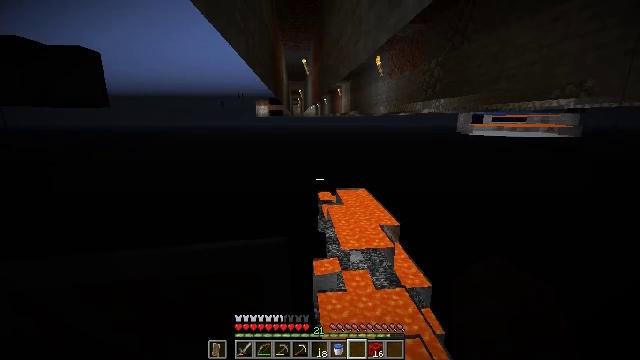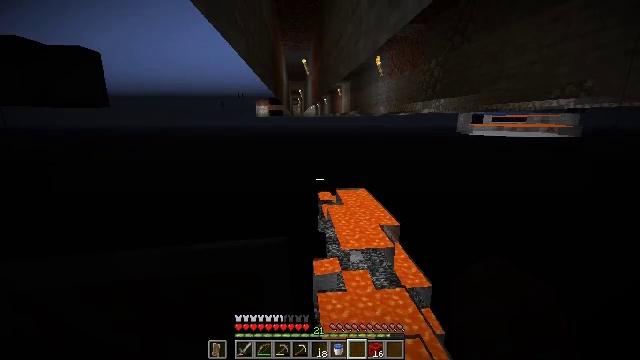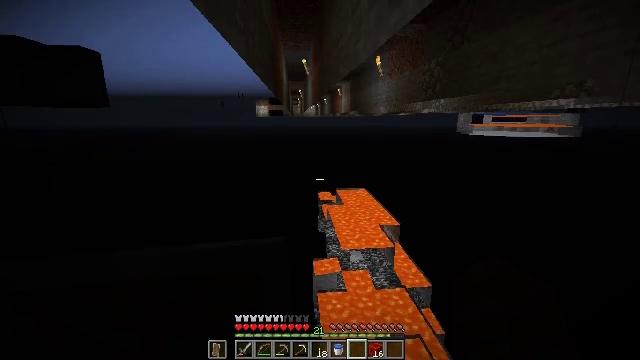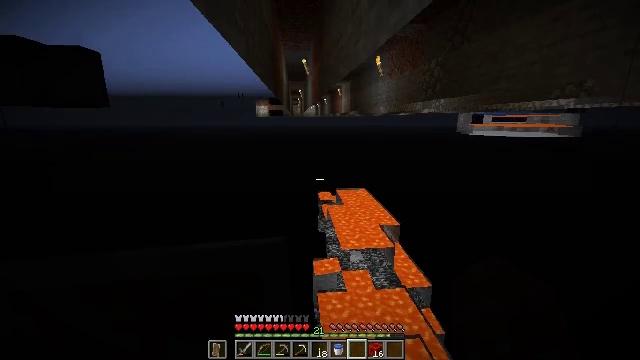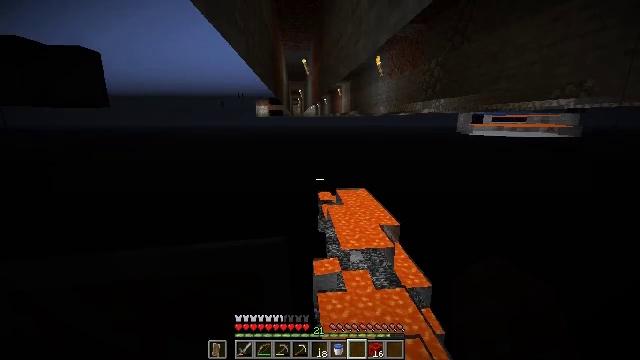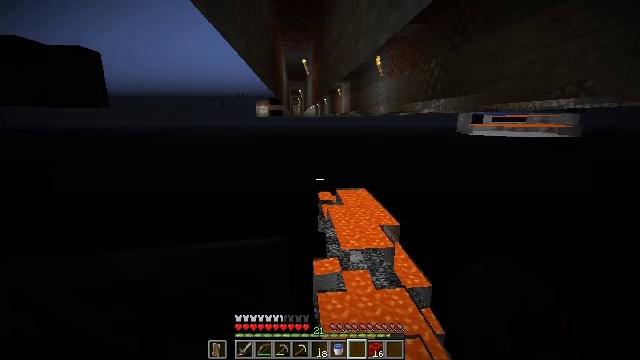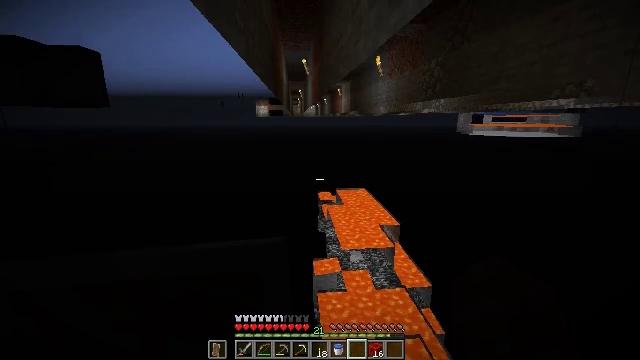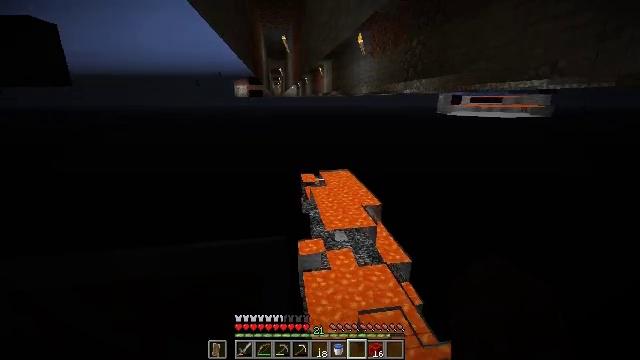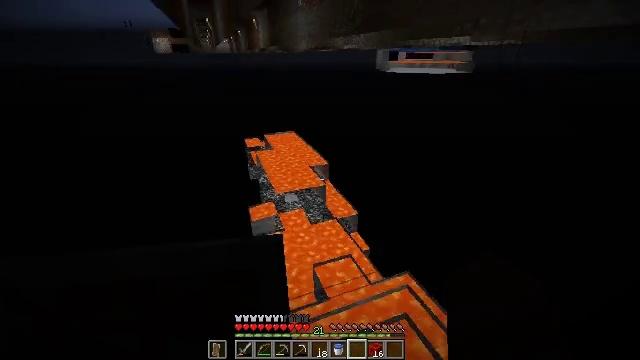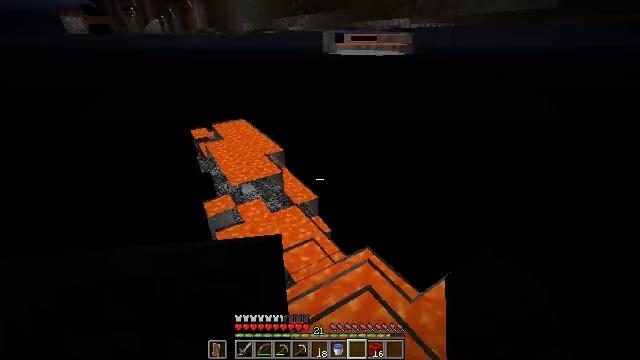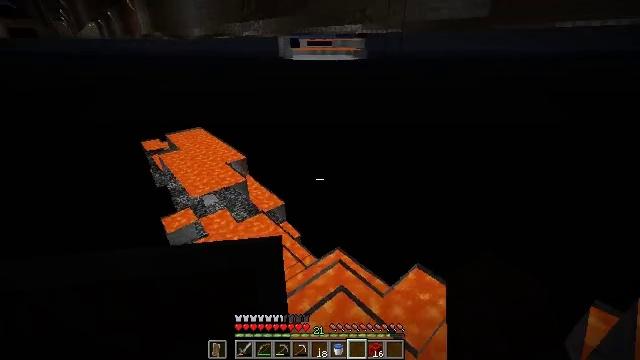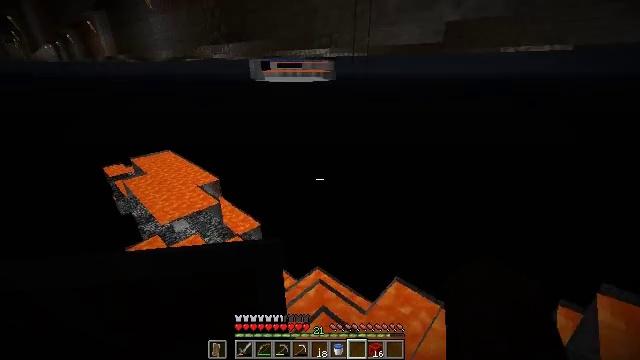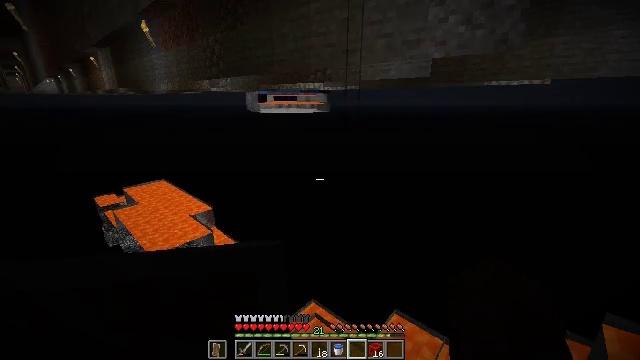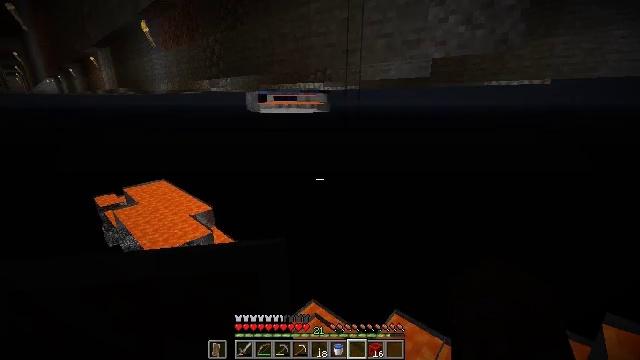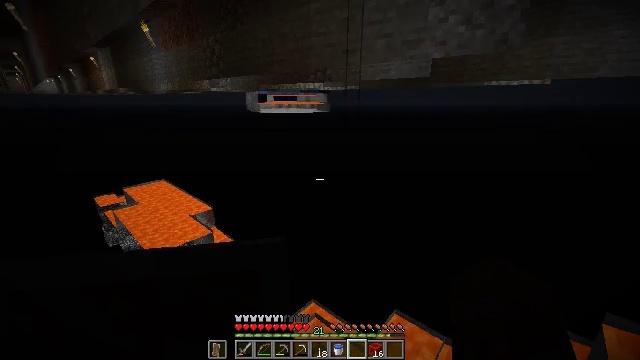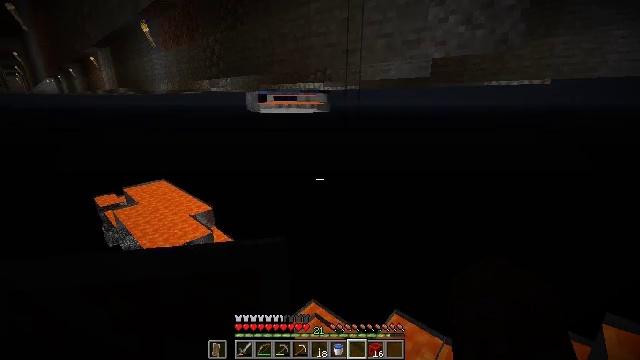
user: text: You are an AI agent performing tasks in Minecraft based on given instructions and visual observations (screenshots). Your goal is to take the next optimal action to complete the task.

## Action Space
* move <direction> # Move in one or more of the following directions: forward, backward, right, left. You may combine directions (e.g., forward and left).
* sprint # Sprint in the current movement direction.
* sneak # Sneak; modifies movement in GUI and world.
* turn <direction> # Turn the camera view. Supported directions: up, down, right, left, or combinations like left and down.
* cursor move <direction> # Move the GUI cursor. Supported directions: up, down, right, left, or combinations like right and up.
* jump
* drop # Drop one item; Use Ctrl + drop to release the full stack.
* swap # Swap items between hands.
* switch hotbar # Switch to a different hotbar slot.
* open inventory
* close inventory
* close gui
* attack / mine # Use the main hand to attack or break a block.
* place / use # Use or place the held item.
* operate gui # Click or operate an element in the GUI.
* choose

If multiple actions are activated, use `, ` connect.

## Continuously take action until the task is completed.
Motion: motion action
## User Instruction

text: Attack the piston head to remove it.
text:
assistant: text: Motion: no_op
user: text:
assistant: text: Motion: no_op
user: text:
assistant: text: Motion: no_op
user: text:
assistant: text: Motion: no_op
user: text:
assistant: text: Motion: no_op
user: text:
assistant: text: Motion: no_op
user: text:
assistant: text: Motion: turn right and down
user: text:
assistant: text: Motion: turn right and down
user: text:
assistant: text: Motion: turn right and down
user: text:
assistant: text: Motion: turn right
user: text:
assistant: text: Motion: turn right and up
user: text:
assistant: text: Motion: turn right and up
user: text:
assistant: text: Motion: no_op
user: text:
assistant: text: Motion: no_op
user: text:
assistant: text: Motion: no_op
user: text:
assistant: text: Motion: no_op
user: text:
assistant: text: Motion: no_op
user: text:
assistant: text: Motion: no_op
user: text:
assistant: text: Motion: no_op
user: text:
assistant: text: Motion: turn right
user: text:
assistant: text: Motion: turn right
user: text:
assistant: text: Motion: no_op
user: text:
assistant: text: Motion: no_op
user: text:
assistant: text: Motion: turn left and up
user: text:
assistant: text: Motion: turn left and up
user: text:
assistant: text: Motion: turn left and down
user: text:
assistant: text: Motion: turn left
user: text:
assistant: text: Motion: no_op
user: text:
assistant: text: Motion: no_op
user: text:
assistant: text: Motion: no_op